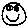
Label: smiley face